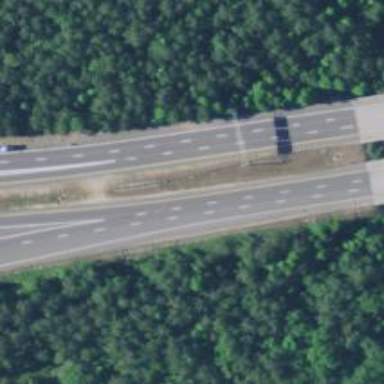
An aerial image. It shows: Motorway junction.